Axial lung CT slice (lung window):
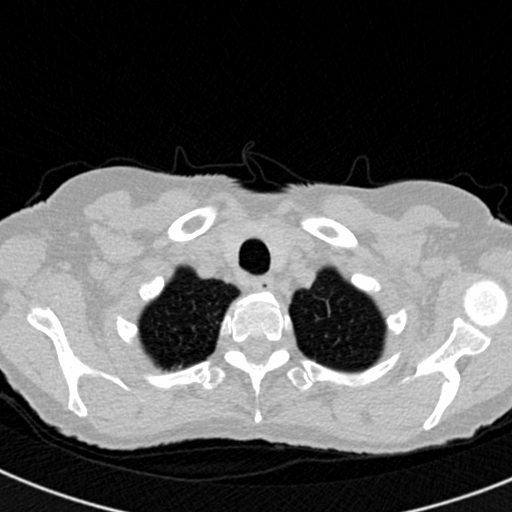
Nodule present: no